Brain MRI, t1w sequence, axial 2D slice.
Patient: age 43, sex M, weight 95 kg, height 1.95 m
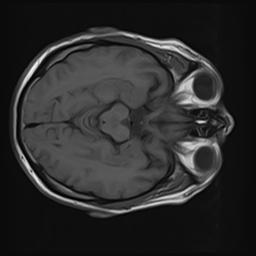